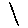
Label: line